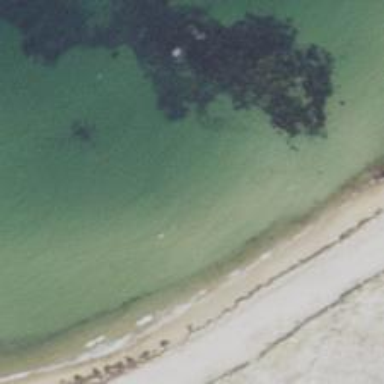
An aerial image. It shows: Beautiful beach with natural surroundings.